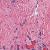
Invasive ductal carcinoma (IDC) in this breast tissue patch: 1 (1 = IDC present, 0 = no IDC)